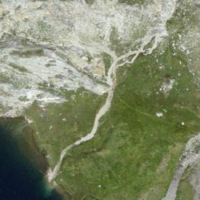
EUNIS habitat code: 31
Species observed at this site:
Motacilla cinerea
Anthus trivialis
Oenanthe oenanthe
Gypaetus barbatus
Linaria cannabina
Troglodytes troglodytes
Anthus spinoletta
Montifringilla nivalis
Fringilla coelebs
Prunella collaris
Cuculus canorus
Phoenicurus ochruros
Pyrrhocorax graculus
Falco tinnunculus
Corvus corax